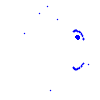
Particle: electron